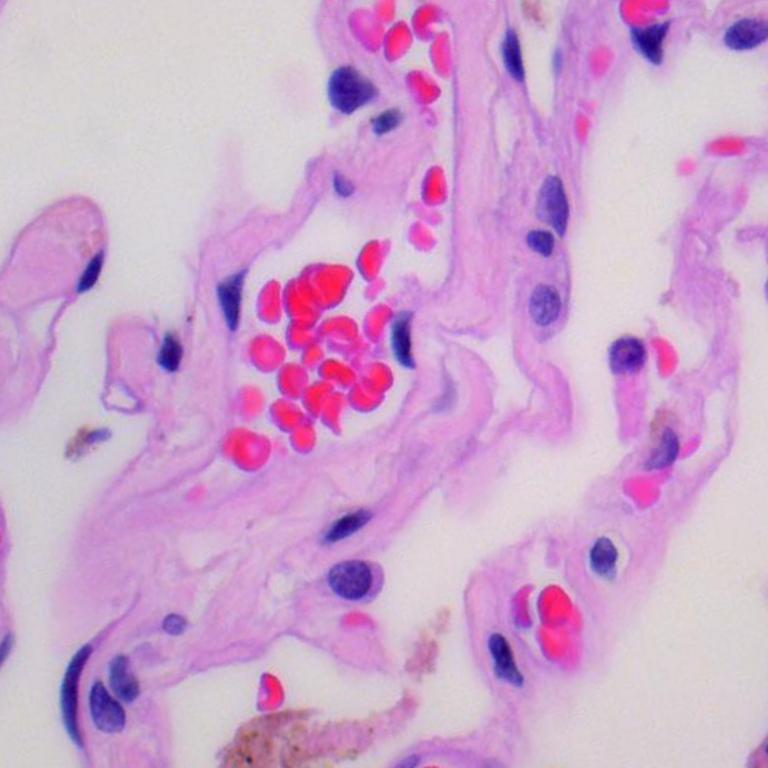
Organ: lung
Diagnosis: benign